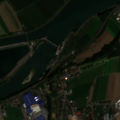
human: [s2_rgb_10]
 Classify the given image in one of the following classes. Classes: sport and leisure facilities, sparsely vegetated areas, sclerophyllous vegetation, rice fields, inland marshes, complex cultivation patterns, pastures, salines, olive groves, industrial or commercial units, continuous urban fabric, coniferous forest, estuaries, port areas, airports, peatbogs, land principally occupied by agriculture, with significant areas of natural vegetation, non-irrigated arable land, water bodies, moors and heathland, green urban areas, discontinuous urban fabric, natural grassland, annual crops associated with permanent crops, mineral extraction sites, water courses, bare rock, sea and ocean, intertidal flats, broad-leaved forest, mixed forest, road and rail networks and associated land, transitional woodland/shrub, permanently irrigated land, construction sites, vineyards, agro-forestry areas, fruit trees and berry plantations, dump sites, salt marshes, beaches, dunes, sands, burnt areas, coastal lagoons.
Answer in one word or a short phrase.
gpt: discontinuous urban fabric, non-irrigated arable land, water courses, water bodies